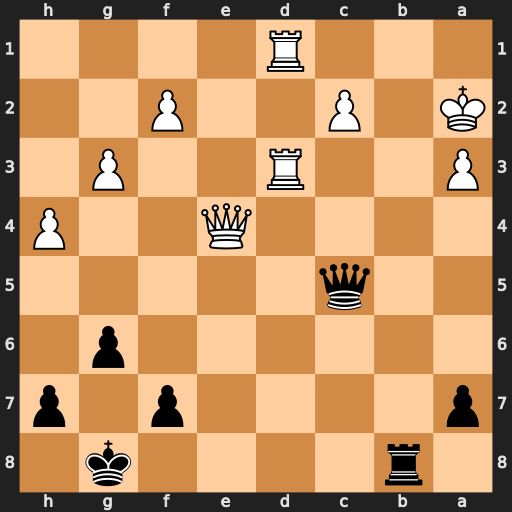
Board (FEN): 1r4k1/p4p1p/6p1/2q5/4Q2P/P2R2P1/K1P2P2/3R4
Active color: b
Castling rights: -
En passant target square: -
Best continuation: Qxc2+ Ka1 Qb2#